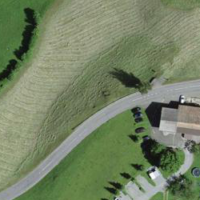
EUNIS habitat code: 24
Species observed at this site:
Phyllopertha horticola
Hirundo rustica